Question: I have encountered a memory leak error on in my react application. The error occurs when API call is made. My application renders 3 times because header and footer got setState and then todoList using setState.
Console error below
Warning: Can't perform a React state update on an unmounted component. This is a no-op, but it indicates a memory leak in your application. To fix, cancel all subscriptions and asynchronous tasks in the componentWillUnmount method. index.js:1446
I have tried _.isMounted method to solve the issue and worked also but then the solution is <URL>.
isMounted method code below ...
'''
_isMounted = false
componentDidMount() {
this._isMounted = true
API.getTodoList().then(data => {
if (this._isMounted) {
this.setState({ itemList: data.data.itemList });
}
})
}
componentWillUnmount() {
this._isMounted = false
}
'''
Later I tried makeCancelable method to fix memory leak. But it didnt solve the issue and got same memory leak error and another error from .catch()

API call:
'''
// makeCancelable fn is defined at start
const makeCancelable = (promise) => {
let hasCanceled_ = false;
const wrappedPromise = new Promise((resolve, reject) => {
promise.then(
val => hasCanceled_ ? reject({ isCanceled: true }) : resolve(val),
error => hasCanceled_ ? reject({ isCanceled: true }) : reject(error)
);
});
return {
promise: wrappedPromise,
cancel() {
hasCanceled_ = true;
},
};
};
componentDidMount() {
console.log("didMount")
this.cancelRequest = makeCancelable(
axiosClient.get('/todoList')
.then((response) => {
this.setState({ itemList: response.data.data.itemList })
})
.catch(({ isCanceled, ...error }) => console.log('isCanceled', isCanceled))
)
}
componentWillUnmount() {
console.log("componentUnmount")
this.cancelRequest.cancel();
}
'''
Is there any other way to solve memory leak error without using _.isMounted method.
I would appreciate the help.
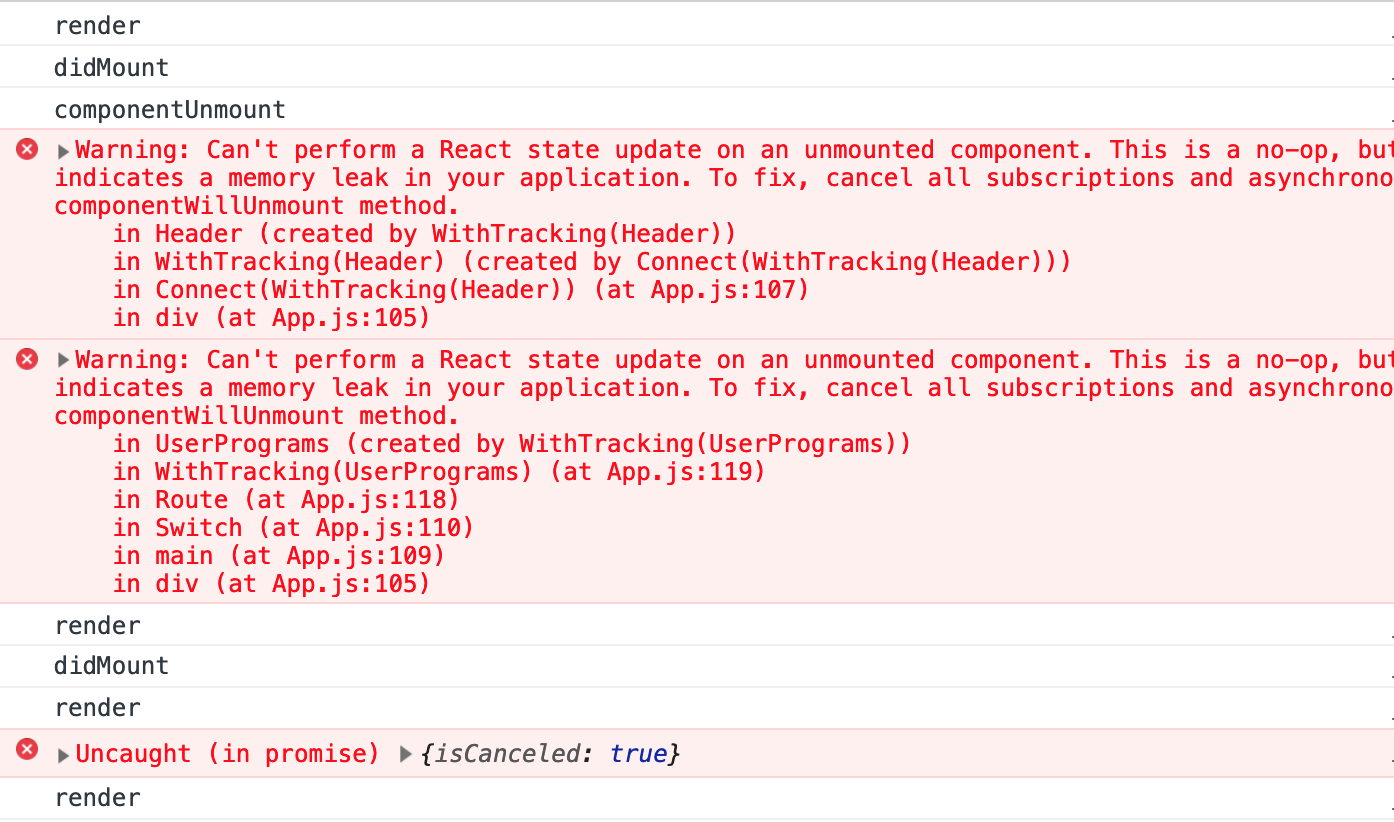
Answer: The message warns against the possibility of memory leak. It doesn't states that there is one, although original code can result in memory leak, depending on how the request is performed
'makeCancelable' is misused, it cannot cause the entire promise chain it wraps to not be executed because promises aren't cancellable.
It should be:
'''
this.cancelRequest = makeCancelable(
axiosClient.get('/todoList')
);
cancelRequest.promise
.then(...)
.catch(({ isCanceled, ...error }) => console.log('isCanceled', isCanceled))
'''
There's no need to do this because Axios already provides <URL>:
'''
this.cancelRequest = axios.CancelToken.source();
axiosClient.get('/todoList', { cancel: this.cancelRequest.token })
.then(...)
.catch(error => console.log('isCanceled', axios.isCancel(error)))
'''